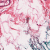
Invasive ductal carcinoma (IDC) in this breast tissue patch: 0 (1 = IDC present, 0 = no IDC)